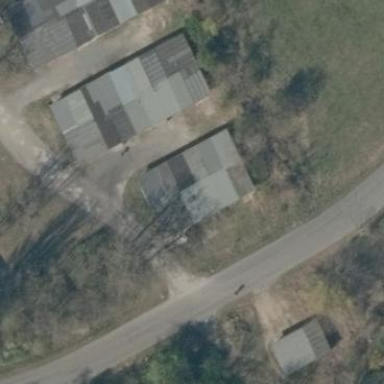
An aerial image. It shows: Garage.